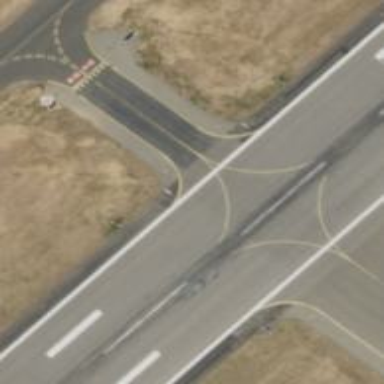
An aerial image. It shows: Image of taxiway at airport.